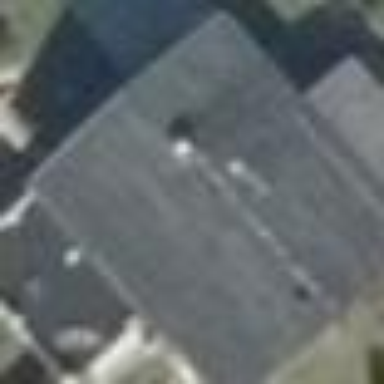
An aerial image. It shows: Gabled roof house.